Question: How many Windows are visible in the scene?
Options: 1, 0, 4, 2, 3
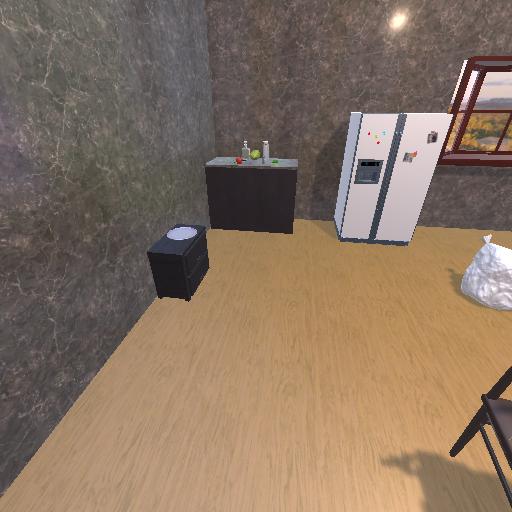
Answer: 1